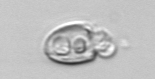
Label: Amphidinium